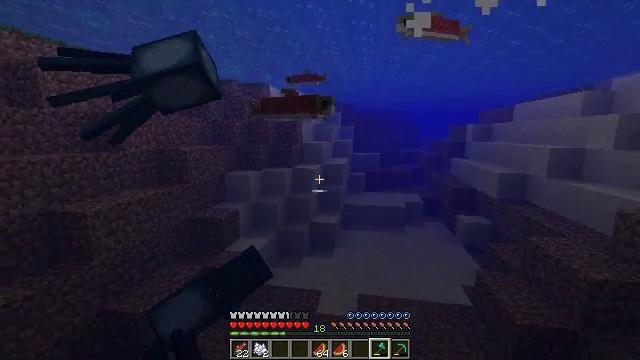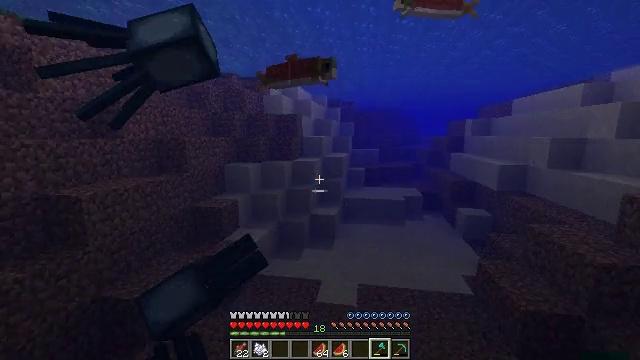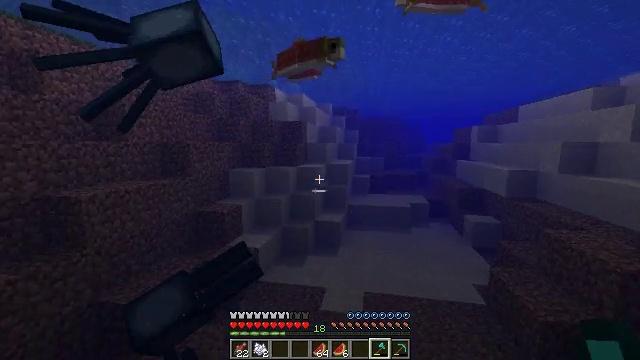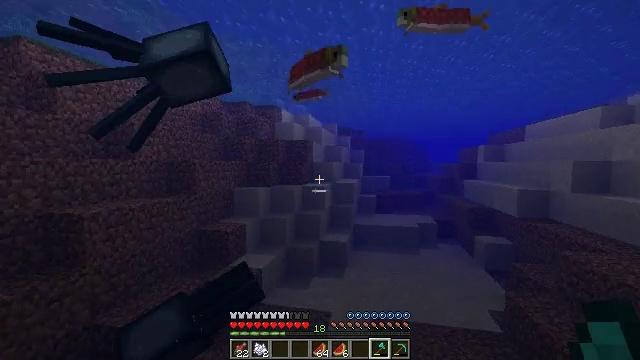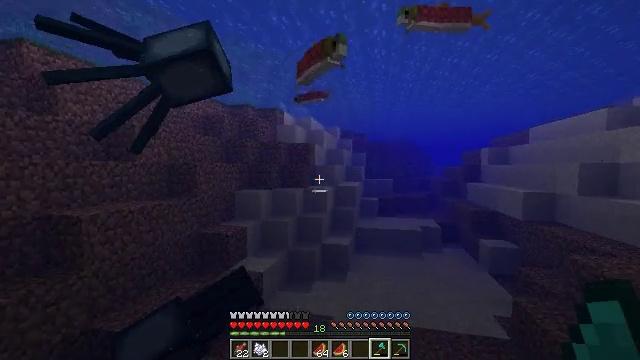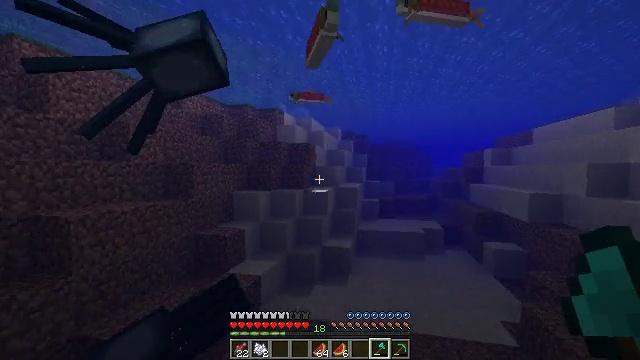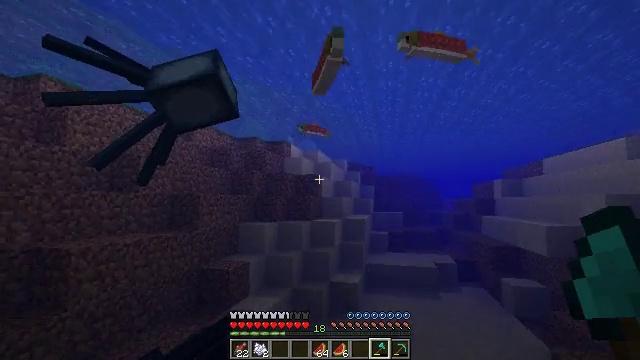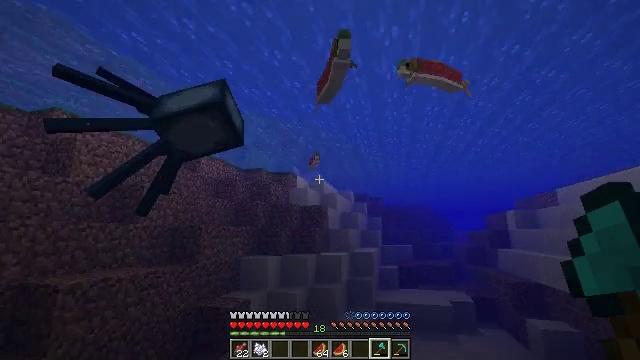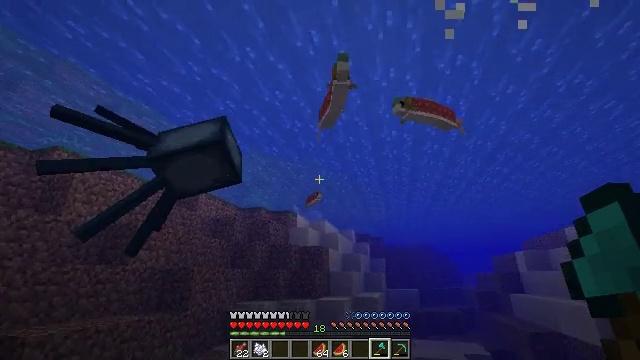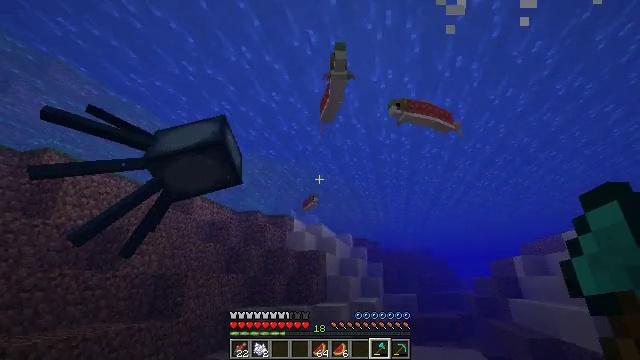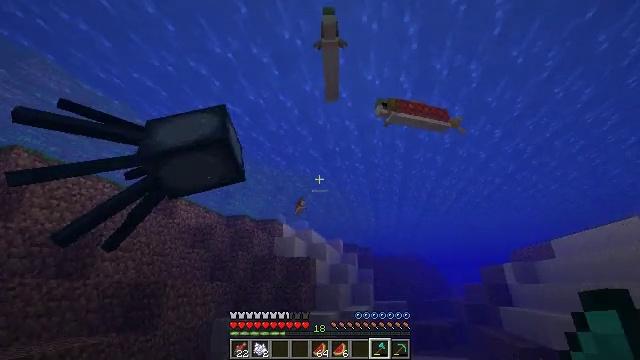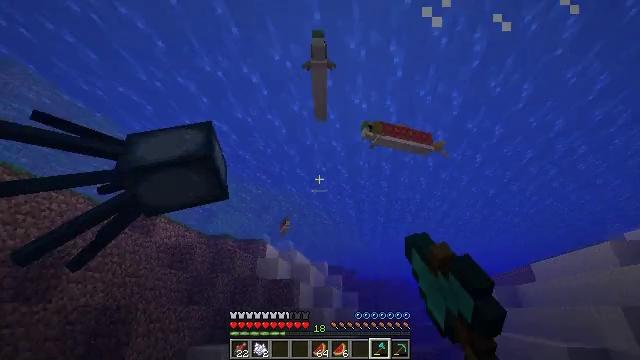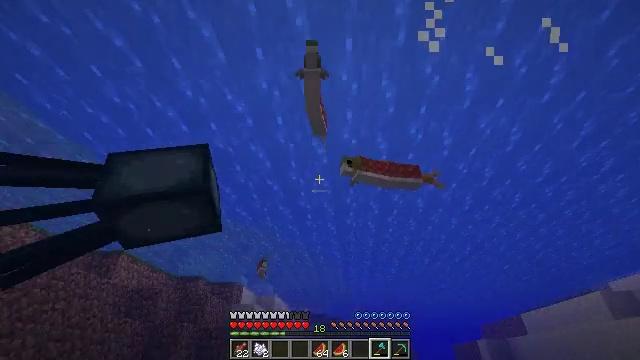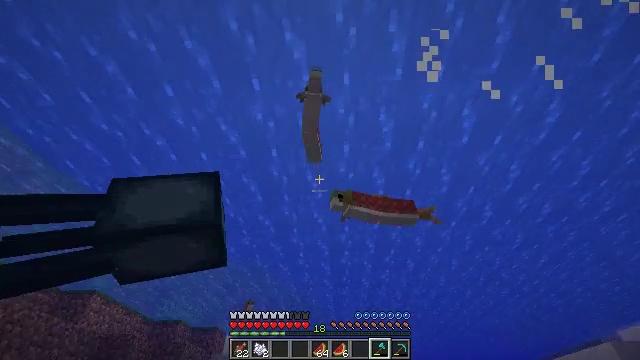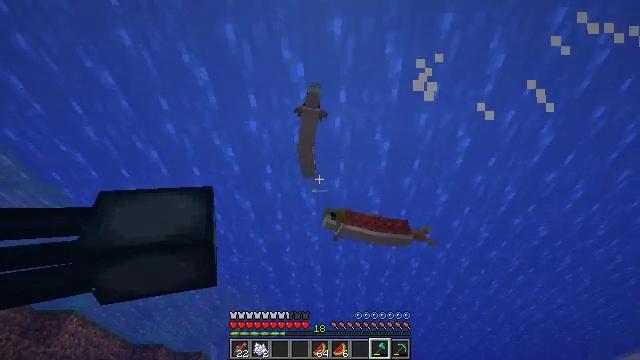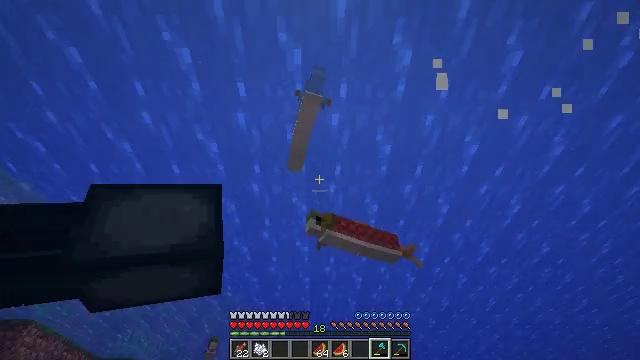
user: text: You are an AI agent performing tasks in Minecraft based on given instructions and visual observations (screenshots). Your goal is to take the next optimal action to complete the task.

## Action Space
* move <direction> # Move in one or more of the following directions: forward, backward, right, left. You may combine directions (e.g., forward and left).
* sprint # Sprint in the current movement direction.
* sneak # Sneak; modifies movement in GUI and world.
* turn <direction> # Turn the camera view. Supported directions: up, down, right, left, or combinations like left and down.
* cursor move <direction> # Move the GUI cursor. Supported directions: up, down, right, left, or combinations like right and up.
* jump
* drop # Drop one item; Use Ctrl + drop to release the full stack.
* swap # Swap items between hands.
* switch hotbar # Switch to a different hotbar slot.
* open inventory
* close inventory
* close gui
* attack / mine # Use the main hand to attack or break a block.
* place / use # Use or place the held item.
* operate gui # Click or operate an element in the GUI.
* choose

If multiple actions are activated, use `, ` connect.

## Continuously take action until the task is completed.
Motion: motion action
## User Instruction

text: Kill aquatic mobs.
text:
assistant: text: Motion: move forward
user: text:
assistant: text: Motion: move forward, turn left and up
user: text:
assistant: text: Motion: move forward, sprint, turn left and up
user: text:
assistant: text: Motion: move forward, sprint
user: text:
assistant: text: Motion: move forward, sprint
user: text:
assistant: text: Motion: move forward, sprint, turn left and up
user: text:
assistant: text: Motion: move forward, turn left and up
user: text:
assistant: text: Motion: move forward, turn up
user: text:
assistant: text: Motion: move forward
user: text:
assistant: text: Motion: move forward, turn right and up, attack / mine
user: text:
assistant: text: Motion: move forward, turn right and up, attack / mine
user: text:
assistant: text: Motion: move forward, turn right and up
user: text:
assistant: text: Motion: move forward, turn right and up
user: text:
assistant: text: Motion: move forward, turn right and up
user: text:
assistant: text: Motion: move forward, turn right and up, attack / mine
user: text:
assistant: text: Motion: move forward, turn right and up, attack / mine
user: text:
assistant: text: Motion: move forward, turn right and up, attack / mine, jump
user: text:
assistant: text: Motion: move forward, turn right and up, attack / mine, jump
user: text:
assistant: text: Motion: move forward, turn right and down, jump
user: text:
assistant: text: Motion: move forward, turn right and down, attack / mine, jump
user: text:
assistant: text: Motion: move forward, turn down, attack / mine, jump
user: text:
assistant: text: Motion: move forward, turn right and down, attack / mine, jump
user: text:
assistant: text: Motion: move forward, turn right and down, jump
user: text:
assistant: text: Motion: move forward, turn left and down, jump
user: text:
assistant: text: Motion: move forward, sprint, turn left and down, attack / mine, jump
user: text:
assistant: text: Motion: move forward, sprint, turn down, attack / mine, jump
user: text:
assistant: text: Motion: move forward, sprint, turn down, attack / mine, jump
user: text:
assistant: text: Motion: move forward, jump
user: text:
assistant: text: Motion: move forward, turn down, attack / mine, jump
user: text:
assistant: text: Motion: move forward, turn left and down, attack / mine, jump